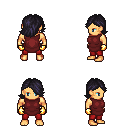
a pixel art fantasy rpg character, male body template, human, tanned skin, maroon tunic, red pants, raven swoop hairstyle, gold gloves, four views (front, back, left, right), 2x2 character sprite sheet, small pixel art, hard edges, no anti-aliasing